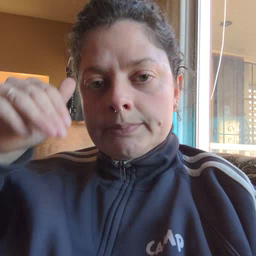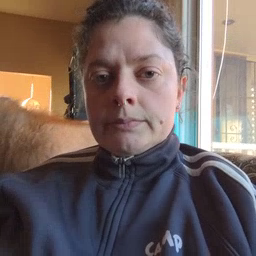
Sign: dry